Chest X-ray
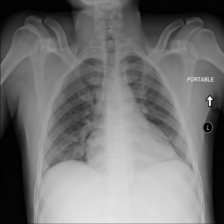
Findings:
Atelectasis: negative
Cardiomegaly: negative
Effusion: negative
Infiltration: negative
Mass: negative
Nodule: negative
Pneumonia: negative
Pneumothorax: negative
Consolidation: negative
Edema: negative
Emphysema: negative
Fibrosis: negative
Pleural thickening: negative
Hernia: negative